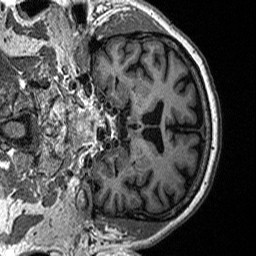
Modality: T1w
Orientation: coronal
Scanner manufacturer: siemens
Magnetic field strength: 3 T
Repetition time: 2.2 s
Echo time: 0.00234 s